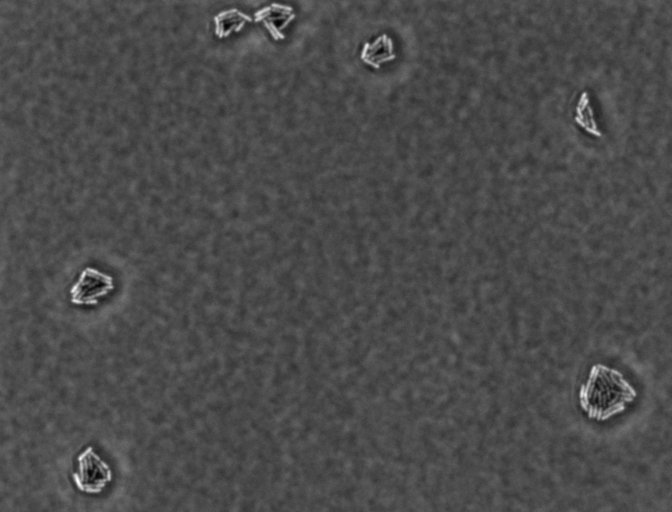
Phase contrast microscopy, 60x objective, 3 h incubation